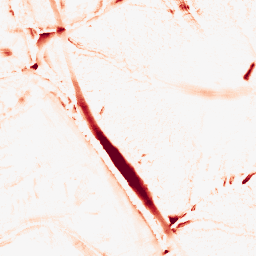
Category: morphological
Decomposition family: tophat
Decomposition parameters: size: 10
mode: white
Upsampling method: edge_directed
Upsampling parameters: scale: 2
Upsampling scale: 2